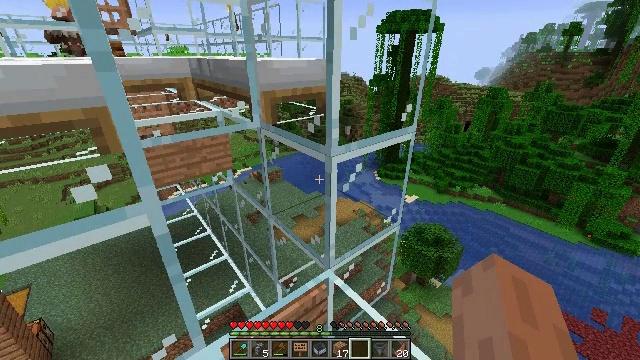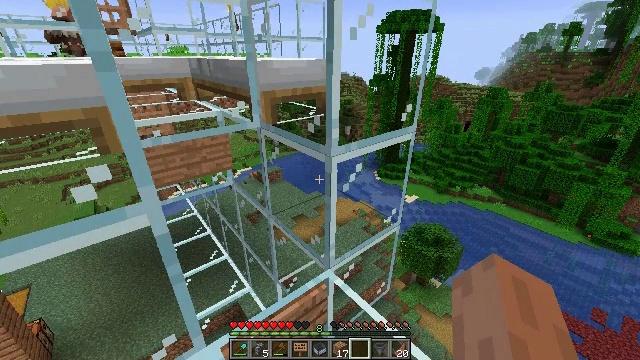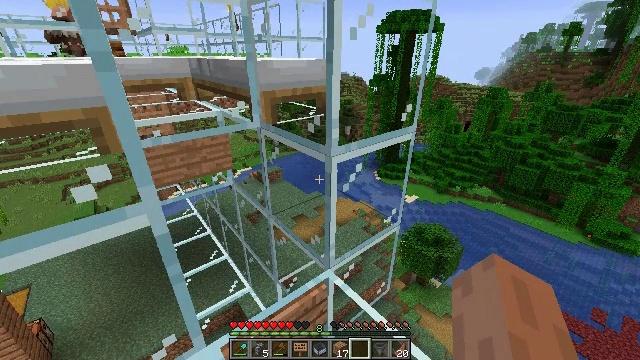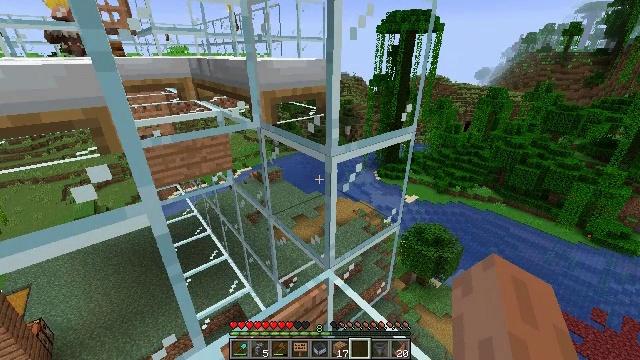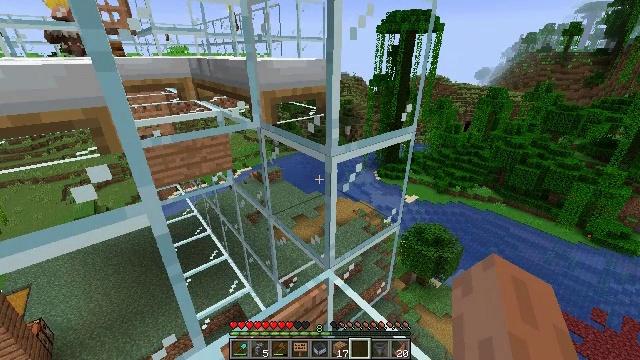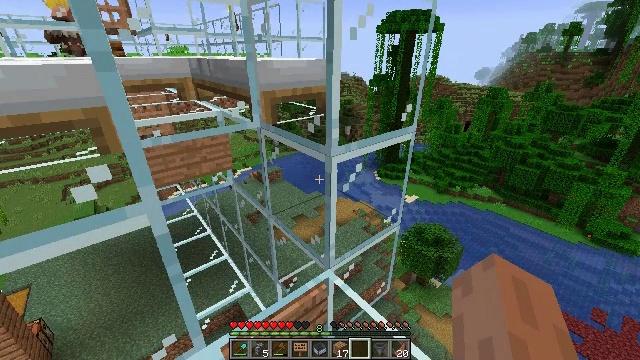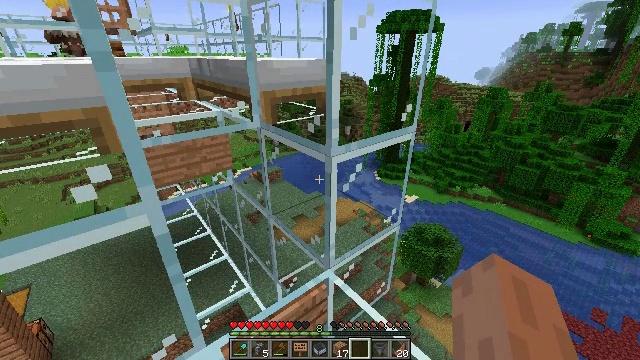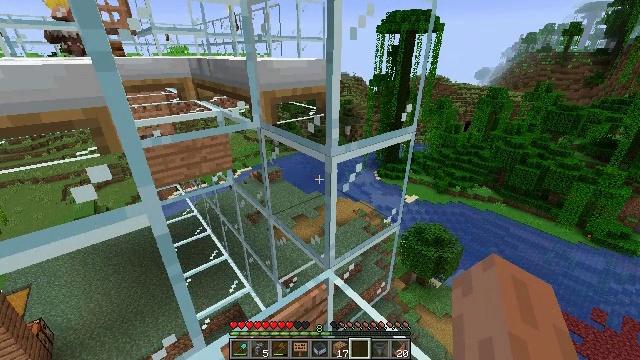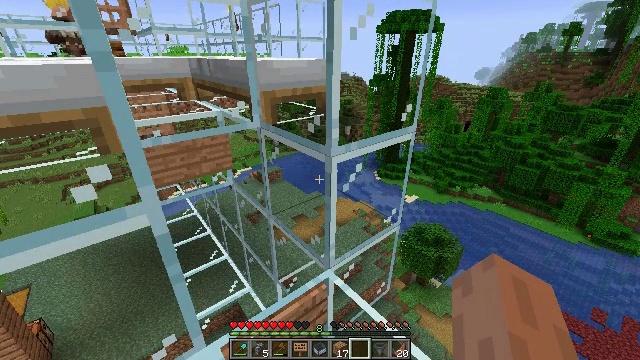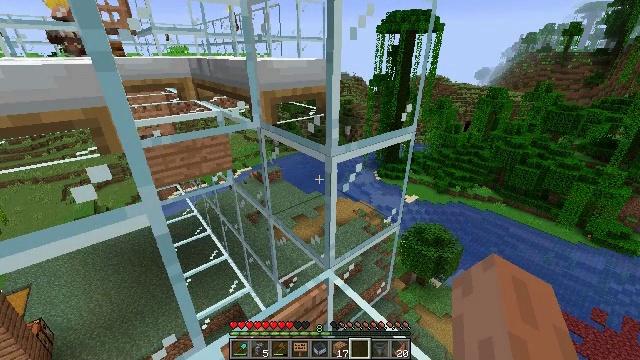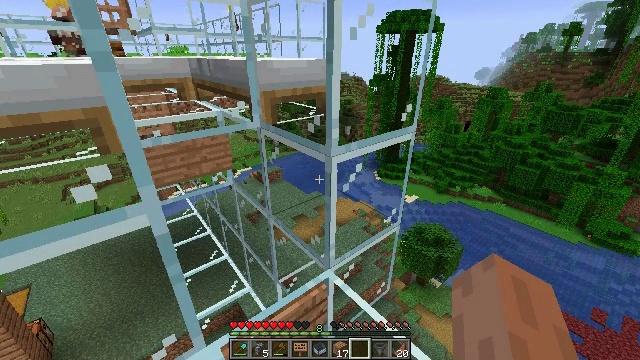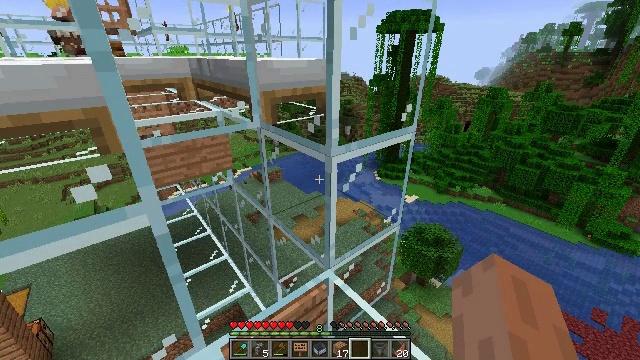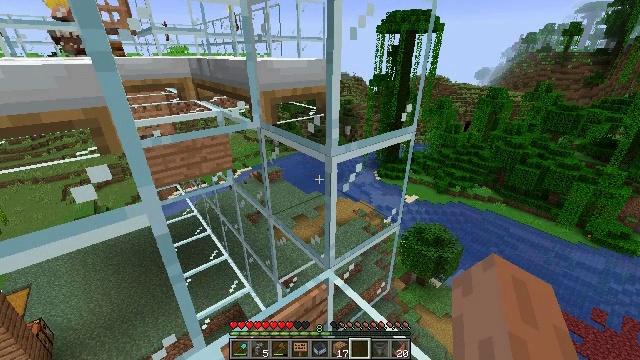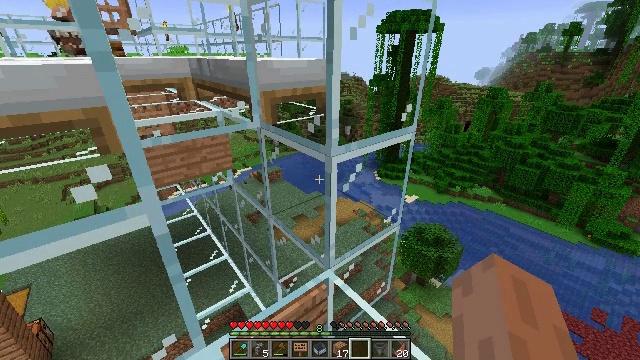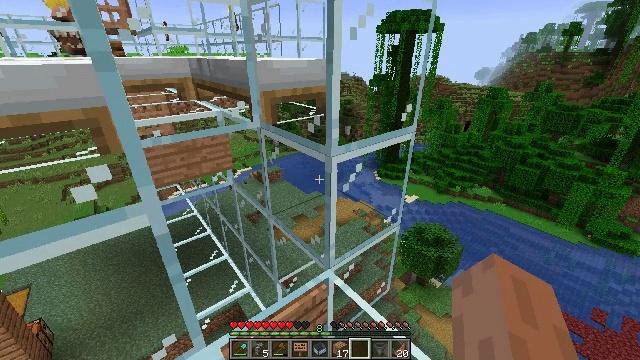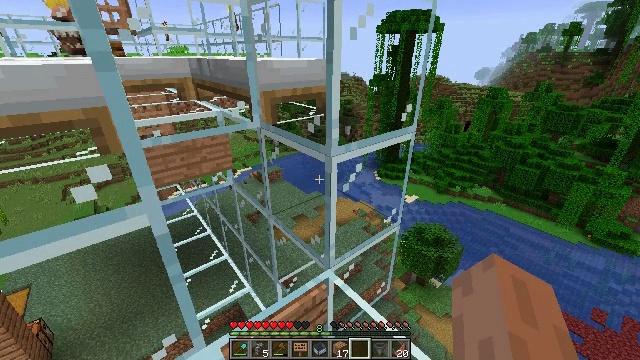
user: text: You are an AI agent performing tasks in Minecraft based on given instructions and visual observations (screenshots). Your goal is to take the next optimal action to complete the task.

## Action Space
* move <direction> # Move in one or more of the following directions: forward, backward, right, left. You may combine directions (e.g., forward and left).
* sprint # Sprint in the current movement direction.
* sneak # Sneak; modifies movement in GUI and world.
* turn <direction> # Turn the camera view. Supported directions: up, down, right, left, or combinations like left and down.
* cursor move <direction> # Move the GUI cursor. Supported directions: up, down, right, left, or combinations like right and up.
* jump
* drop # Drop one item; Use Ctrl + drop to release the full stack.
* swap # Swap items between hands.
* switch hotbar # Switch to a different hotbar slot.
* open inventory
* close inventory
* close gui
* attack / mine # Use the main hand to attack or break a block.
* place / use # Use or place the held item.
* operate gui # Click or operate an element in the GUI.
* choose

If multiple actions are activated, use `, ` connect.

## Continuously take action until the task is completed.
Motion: motion action
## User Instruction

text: Mine jungle planks from a structure.
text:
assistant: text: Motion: no_op
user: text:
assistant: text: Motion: no_op
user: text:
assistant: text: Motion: no_op
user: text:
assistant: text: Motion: no_op
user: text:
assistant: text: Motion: no_op
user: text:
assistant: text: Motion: no_op
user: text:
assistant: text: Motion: no_op
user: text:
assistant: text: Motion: no_op
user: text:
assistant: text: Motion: no_op
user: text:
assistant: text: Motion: no_op
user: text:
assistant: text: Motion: no_op
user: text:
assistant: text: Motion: no_op
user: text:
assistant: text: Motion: no_op
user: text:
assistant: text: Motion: no_op
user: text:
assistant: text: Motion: no_op
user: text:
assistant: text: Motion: no_op
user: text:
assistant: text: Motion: no_op
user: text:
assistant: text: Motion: no_op
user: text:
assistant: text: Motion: no_op
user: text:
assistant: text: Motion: no_op
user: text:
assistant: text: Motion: no_op
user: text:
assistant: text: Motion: no_op
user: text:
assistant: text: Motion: no_op
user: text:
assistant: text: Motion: no_op
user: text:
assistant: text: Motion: no_op
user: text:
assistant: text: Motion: no_op
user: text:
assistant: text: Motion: no_op
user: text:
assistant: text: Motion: no_op
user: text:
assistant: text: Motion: no_op
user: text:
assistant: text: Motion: no_op